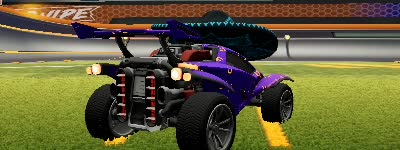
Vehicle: octane